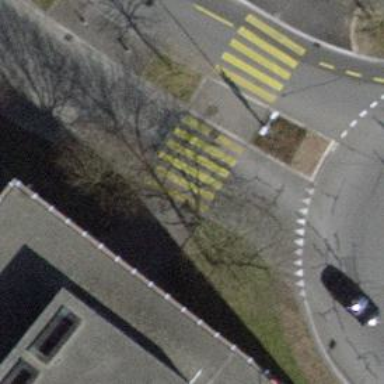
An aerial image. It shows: Uncontrolled zebra crossing with central island.